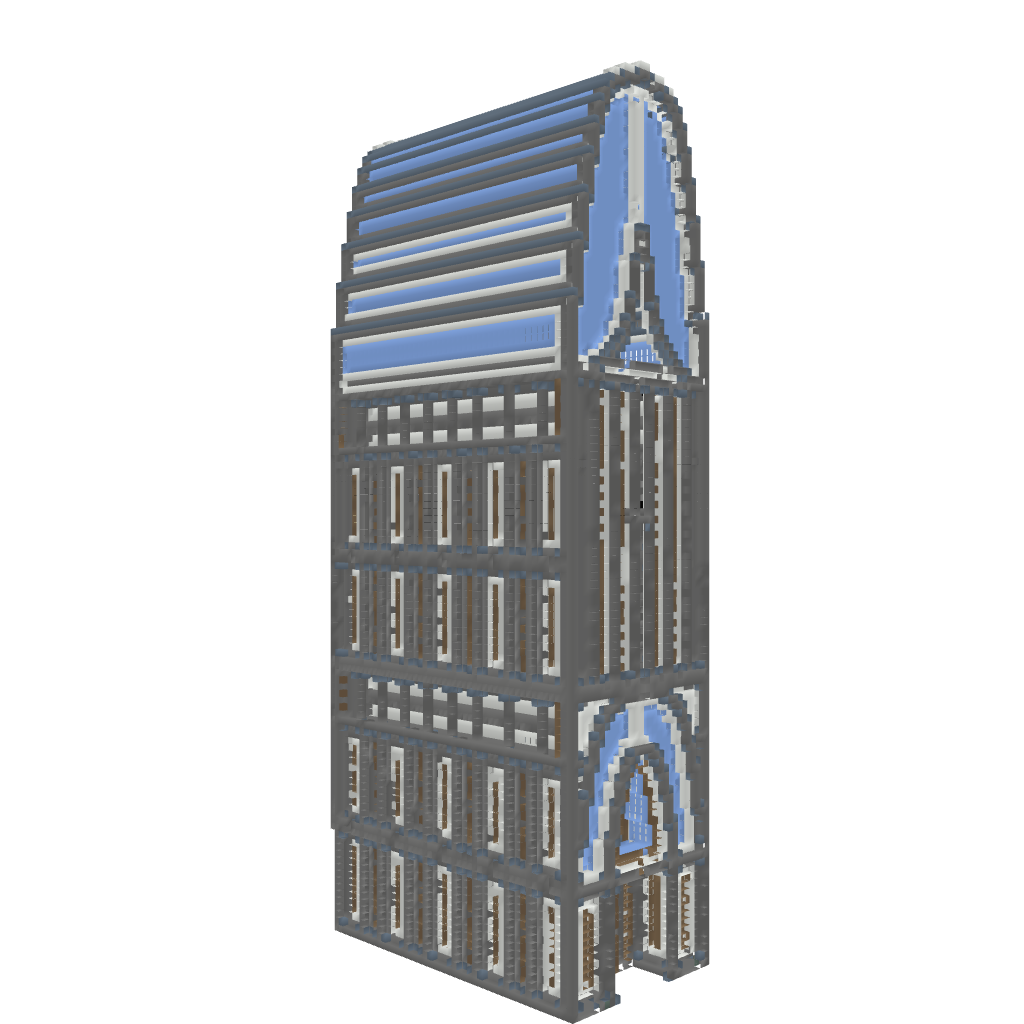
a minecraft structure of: Fortress